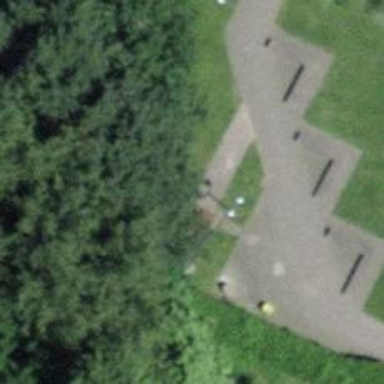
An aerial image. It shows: Brown picnic table located in leisure land area.